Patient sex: F
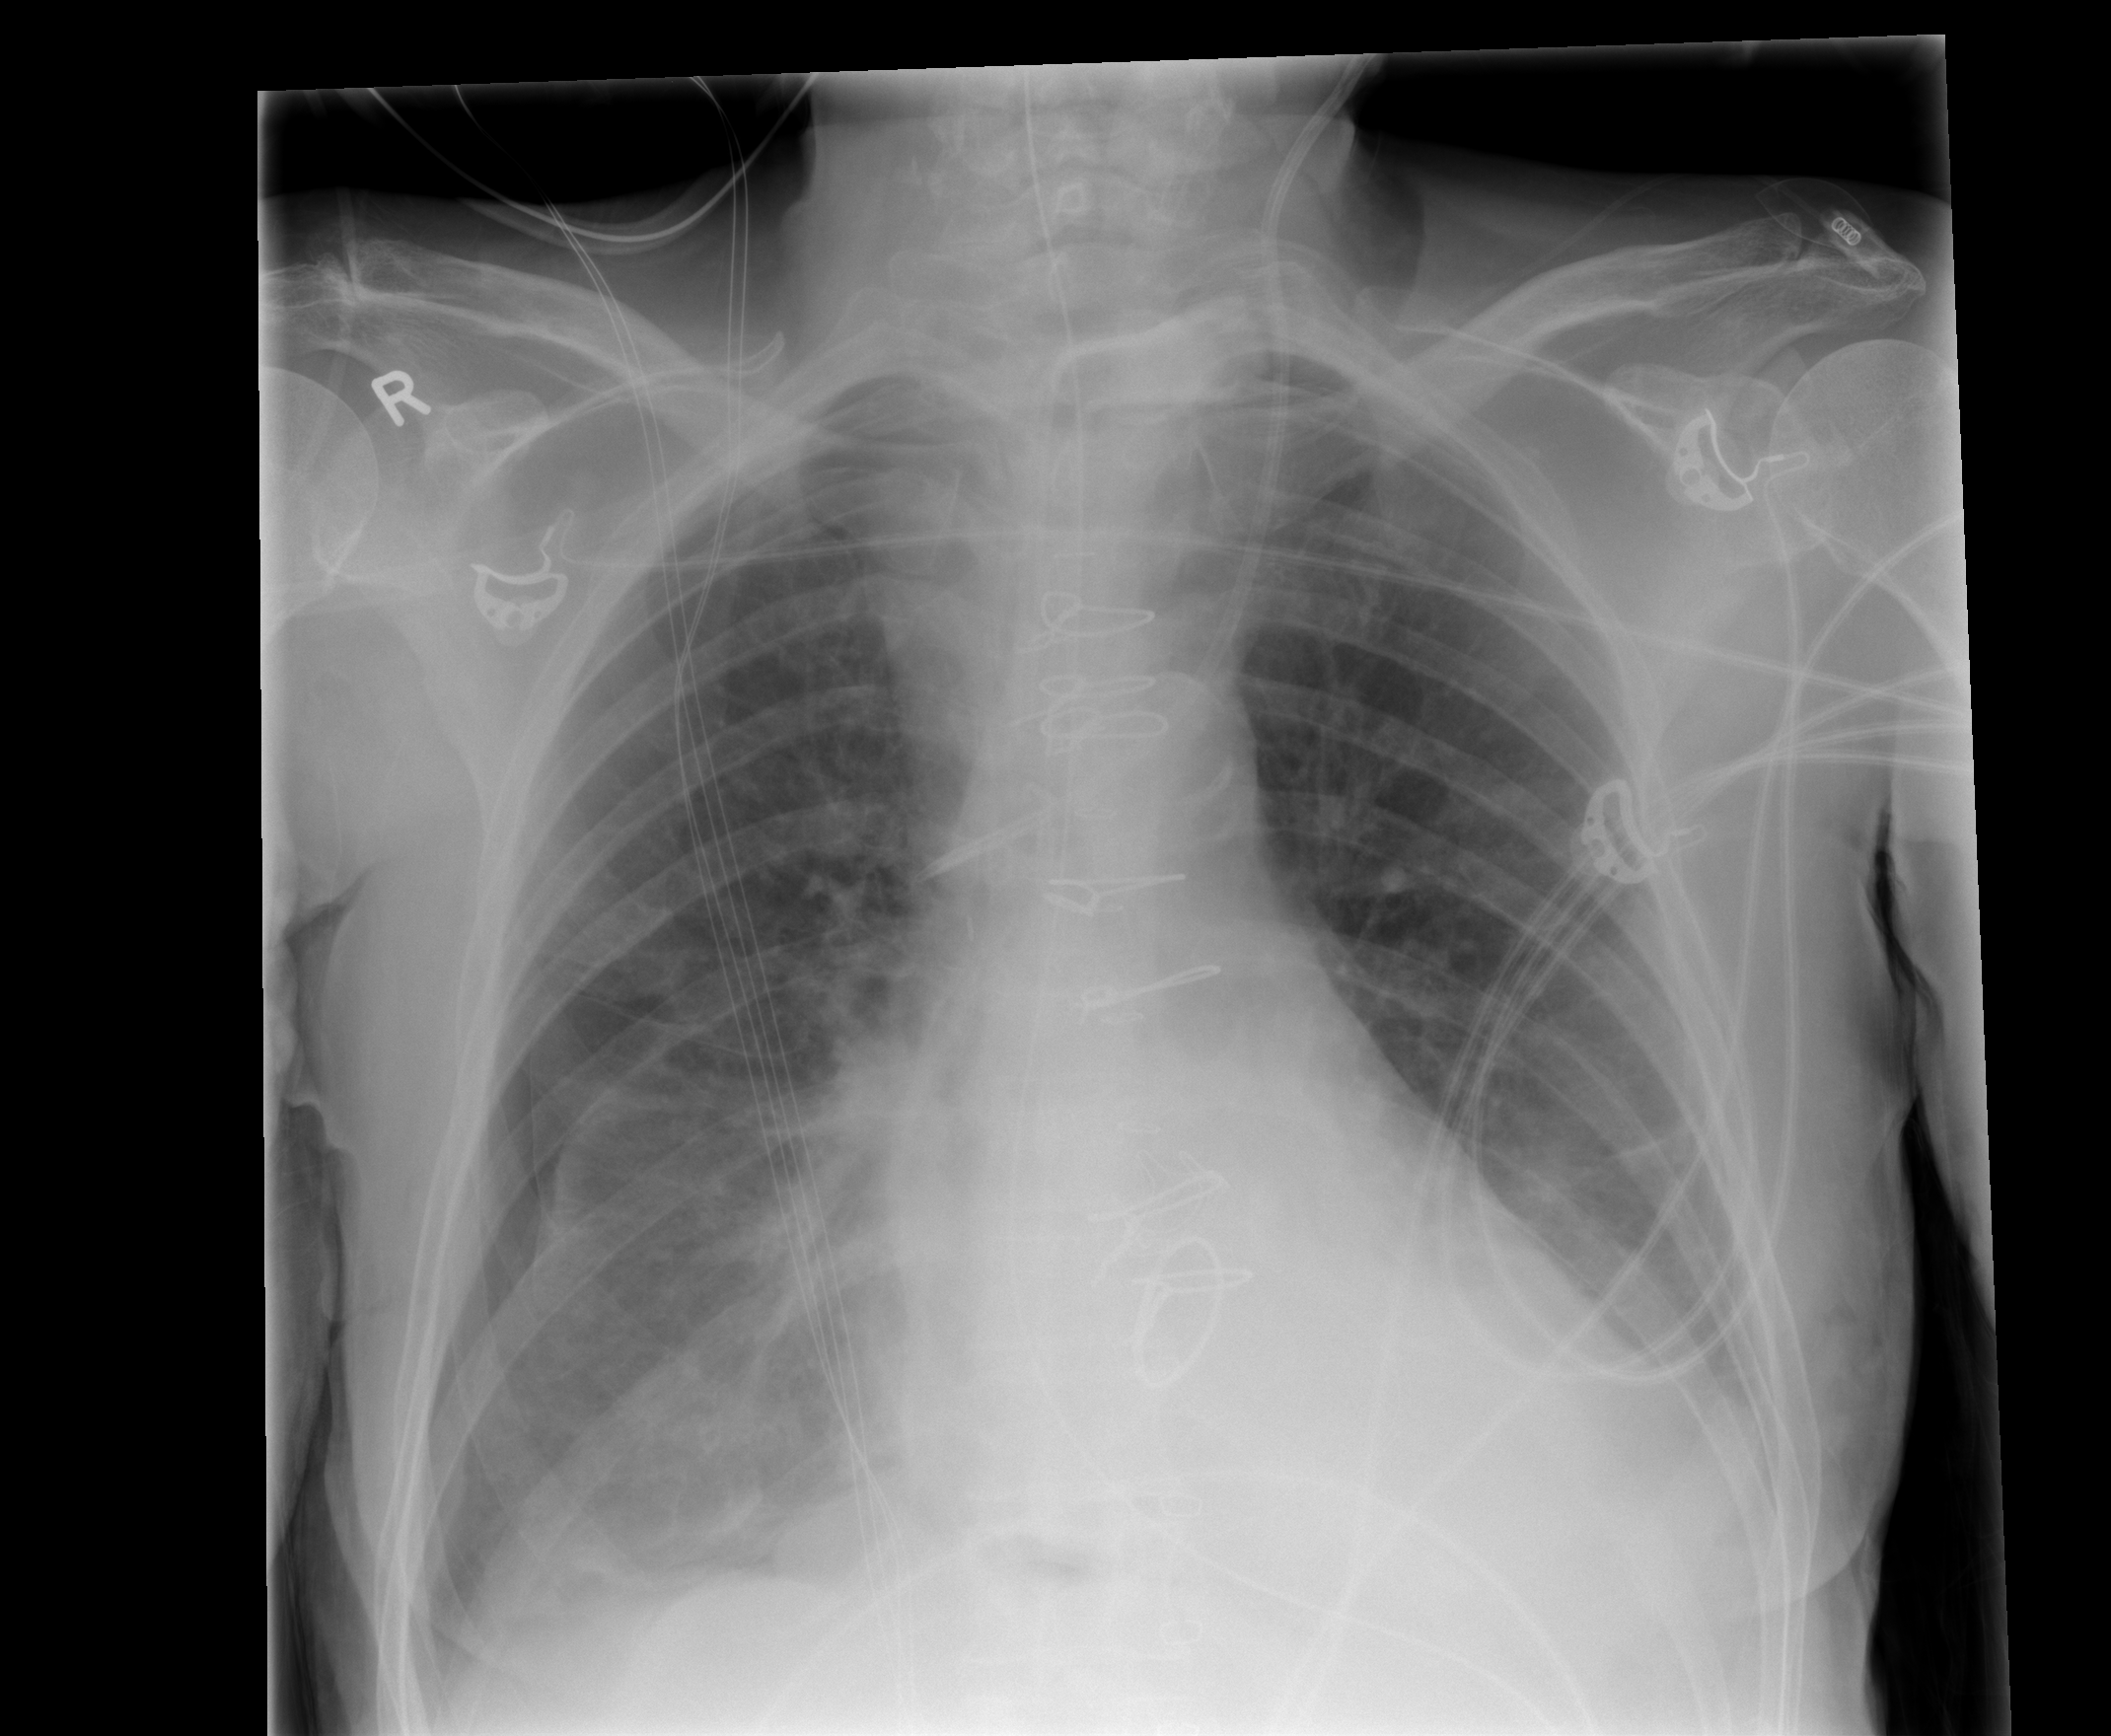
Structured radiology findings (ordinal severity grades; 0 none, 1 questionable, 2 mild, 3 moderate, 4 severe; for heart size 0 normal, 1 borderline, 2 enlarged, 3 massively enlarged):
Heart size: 1
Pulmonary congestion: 2
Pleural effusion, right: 2
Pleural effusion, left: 2
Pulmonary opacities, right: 2
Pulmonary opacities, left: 0
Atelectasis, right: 3
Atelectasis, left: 0